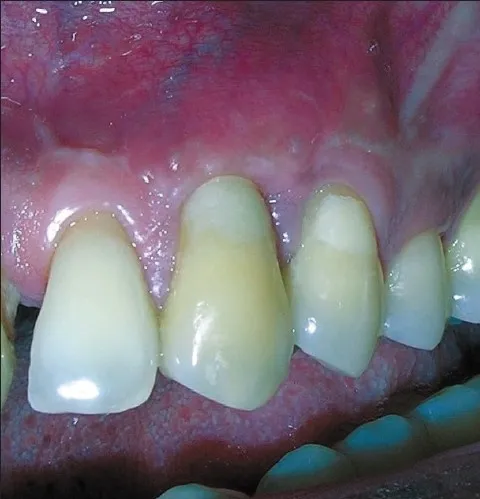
Post op 12 months.
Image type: pathology (fish)